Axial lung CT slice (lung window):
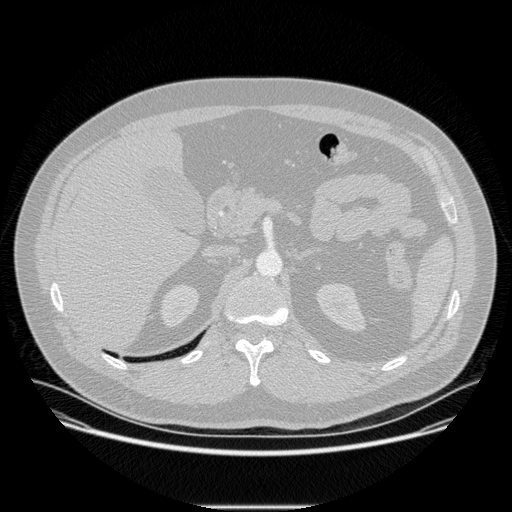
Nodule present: no